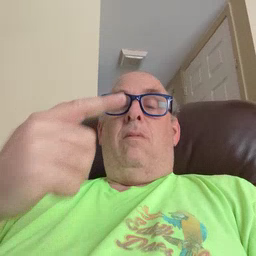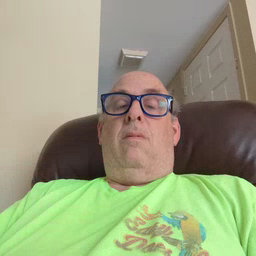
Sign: first